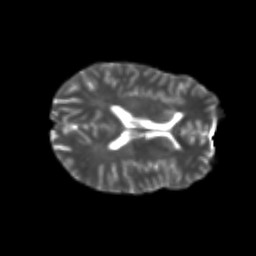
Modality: T2w
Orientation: axial
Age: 23
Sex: male
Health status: healthy
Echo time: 0.074 s